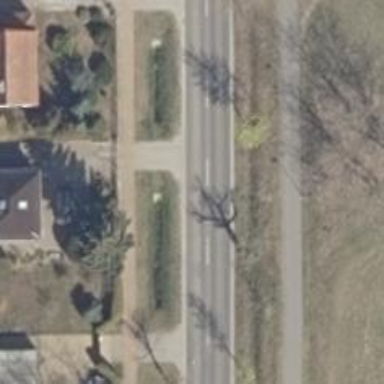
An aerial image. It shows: Secondary road with asphalt surface. It has separate sidewalks on both sides.